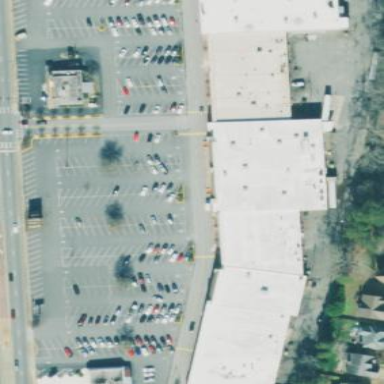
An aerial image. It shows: Retail building.